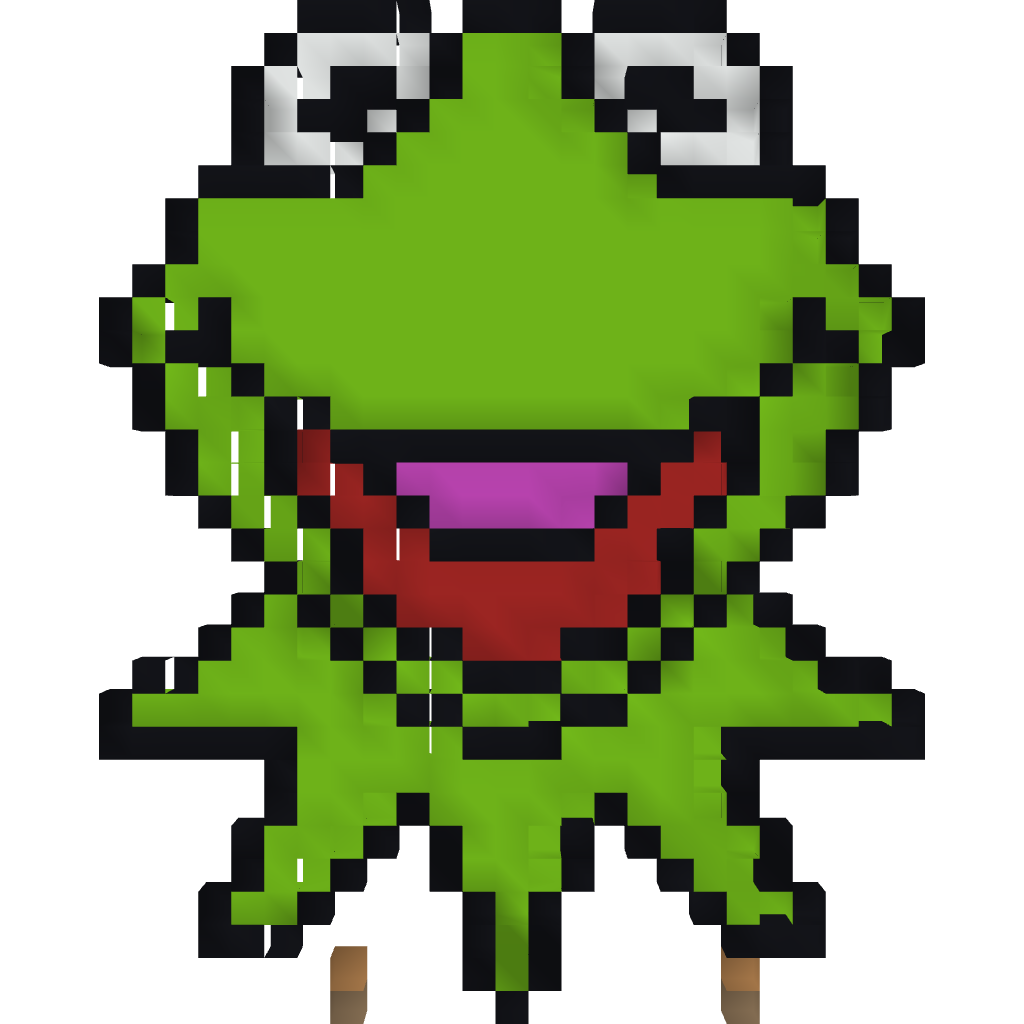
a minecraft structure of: Kermit